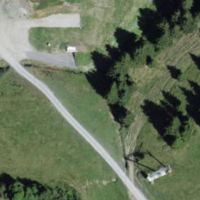
EUNIS habitat code: 24
Species observed at this site:
Pyrrhocorax graculus
Pica pica
Corvus corax